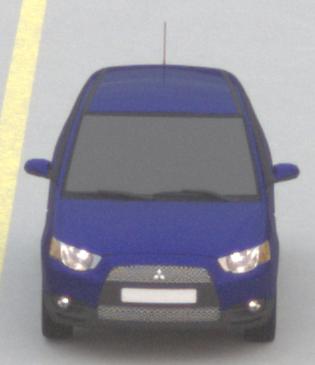
Make: Mitsubishi
Model: Colt 1.1
Detailed model: Colt (VI)
Model produced from: 2008/11
Model produced until: 2010/10
Doors: 3
Color: blue
Road condition: dry road
Daytime: sunrise or sunset
Contrast: low contrast